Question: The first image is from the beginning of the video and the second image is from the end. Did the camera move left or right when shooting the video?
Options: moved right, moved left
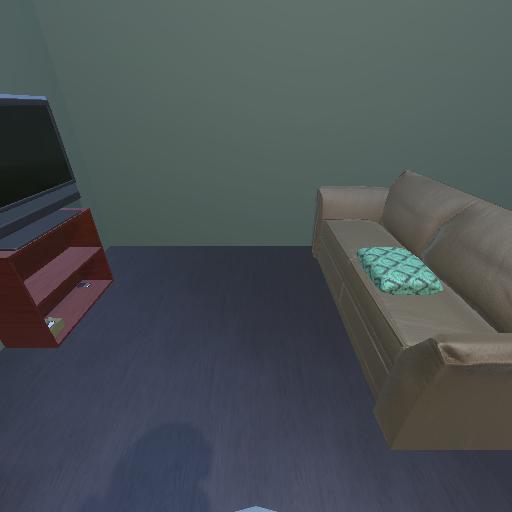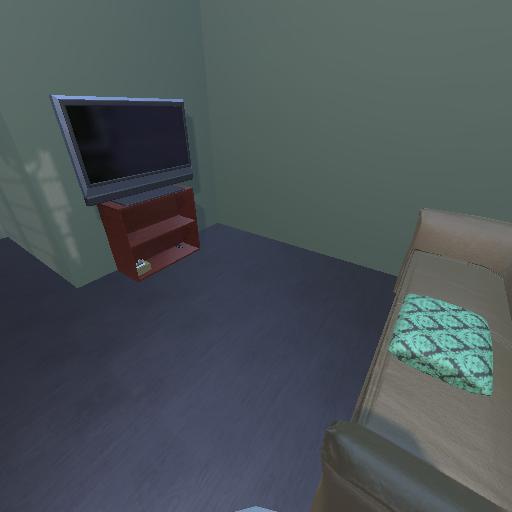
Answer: moved right